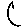
Label: moon